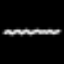
Label: squiggle